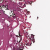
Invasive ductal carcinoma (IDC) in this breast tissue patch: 0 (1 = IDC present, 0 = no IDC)